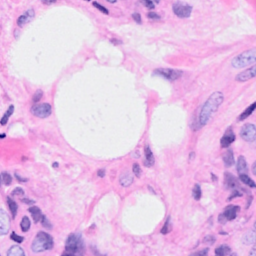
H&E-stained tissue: Breast